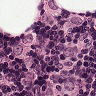
Metastatic tissue present: yes